Question: Count the number of objects in the diagram.
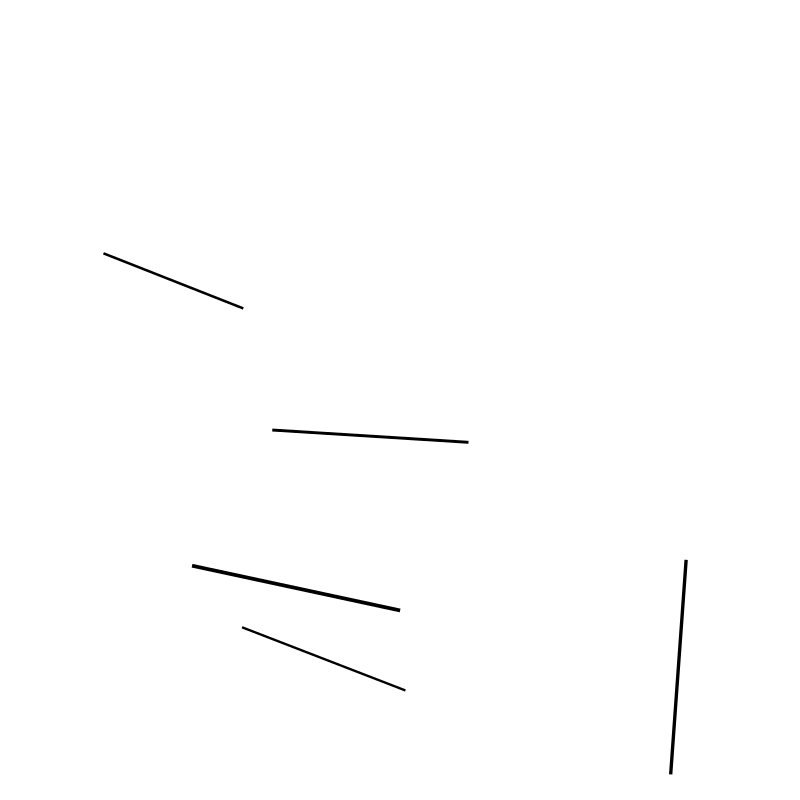
Answer: 5